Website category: sports
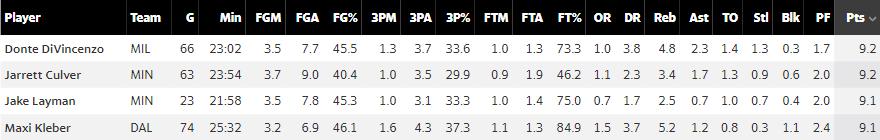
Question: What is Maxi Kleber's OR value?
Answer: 1.5

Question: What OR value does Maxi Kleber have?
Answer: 1.5

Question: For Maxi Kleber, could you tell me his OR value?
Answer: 1.5

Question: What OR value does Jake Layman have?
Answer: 0.7

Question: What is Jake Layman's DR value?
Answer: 1.7

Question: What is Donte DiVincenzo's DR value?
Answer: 3.8

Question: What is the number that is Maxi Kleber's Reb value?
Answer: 5.2

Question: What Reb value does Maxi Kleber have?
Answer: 5.2

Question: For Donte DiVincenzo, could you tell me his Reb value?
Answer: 4.8

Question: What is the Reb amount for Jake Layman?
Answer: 2.5

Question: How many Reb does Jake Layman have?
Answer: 2.5

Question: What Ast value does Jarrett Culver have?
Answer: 1.7

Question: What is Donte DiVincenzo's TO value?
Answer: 1.4

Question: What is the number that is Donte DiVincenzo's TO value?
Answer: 1.4

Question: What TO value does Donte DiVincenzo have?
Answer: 1.4

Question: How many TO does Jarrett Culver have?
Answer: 1.3

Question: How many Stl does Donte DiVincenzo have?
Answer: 1.3

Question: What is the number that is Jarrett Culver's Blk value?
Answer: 0.6

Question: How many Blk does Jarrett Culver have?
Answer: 0.6

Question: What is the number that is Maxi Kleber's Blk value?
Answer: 1.1

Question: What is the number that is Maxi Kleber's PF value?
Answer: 2.4

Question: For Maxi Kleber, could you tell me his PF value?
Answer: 2.4

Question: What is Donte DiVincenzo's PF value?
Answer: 1.7

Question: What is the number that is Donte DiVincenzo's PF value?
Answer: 1.7

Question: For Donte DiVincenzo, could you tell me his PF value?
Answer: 1.7

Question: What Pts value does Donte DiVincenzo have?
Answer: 9.2

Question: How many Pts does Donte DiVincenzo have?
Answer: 9.2

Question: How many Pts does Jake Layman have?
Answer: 9.1